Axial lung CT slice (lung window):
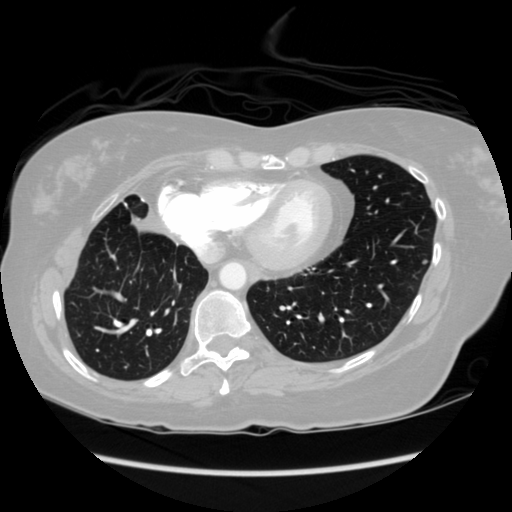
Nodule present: yes
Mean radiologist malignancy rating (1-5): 3